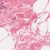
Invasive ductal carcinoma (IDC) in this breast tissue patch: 0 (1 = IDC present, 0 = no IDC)